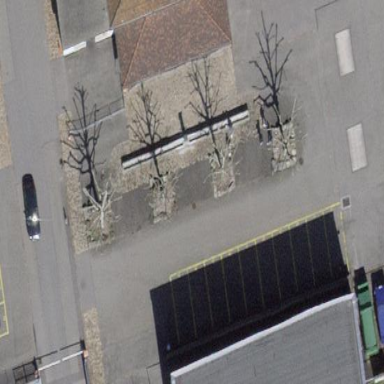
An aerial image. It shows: Street-side parking area.